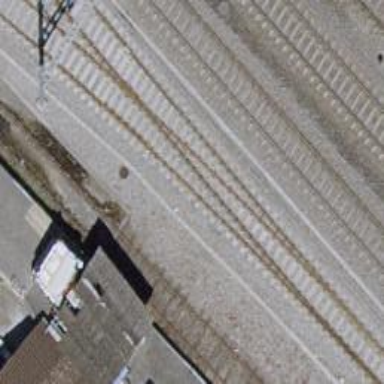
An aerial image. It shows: Single-track railway spur.